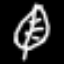
Label: leaf